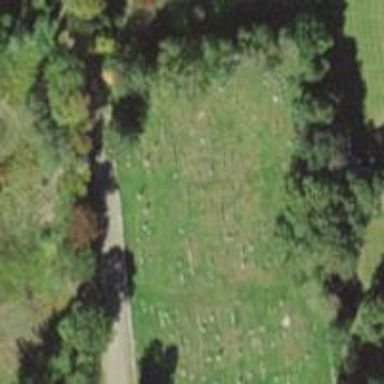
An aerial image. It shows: Private cemetery known as grave yard. It is designated as cemetery in the land use category.